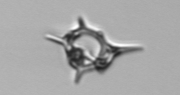
Label: Dictyocha